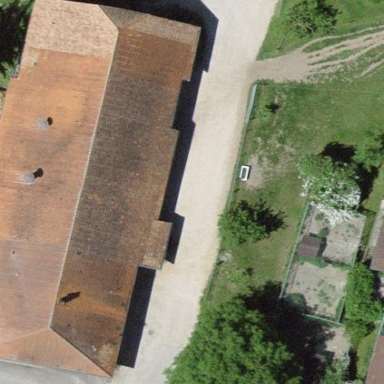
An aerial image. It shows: Farm building.